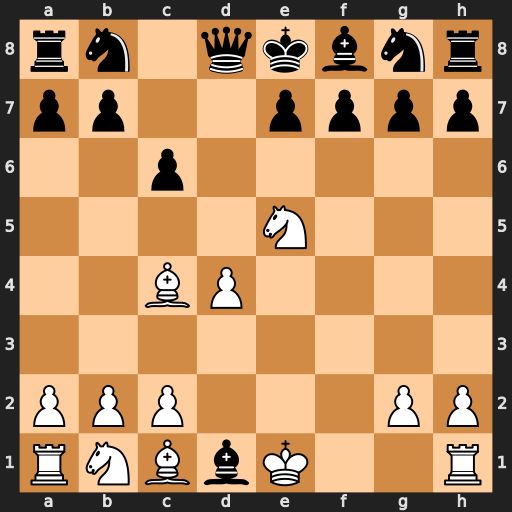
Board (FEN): rn1qkbnr/pp2pppp/2p5/4N3/2BP4/8/PPP3PP/RNBbK2R
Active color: w
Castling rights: KQkq
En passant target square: -
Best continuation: Bxf7#